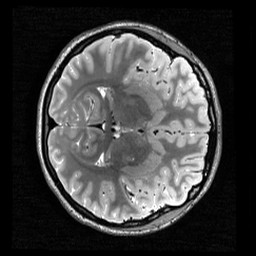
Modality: T2w
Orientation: axial
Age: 19
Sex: female
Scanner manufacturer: siemens
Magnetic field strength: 3 T
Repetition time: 3.2 s
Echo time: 0.565 s